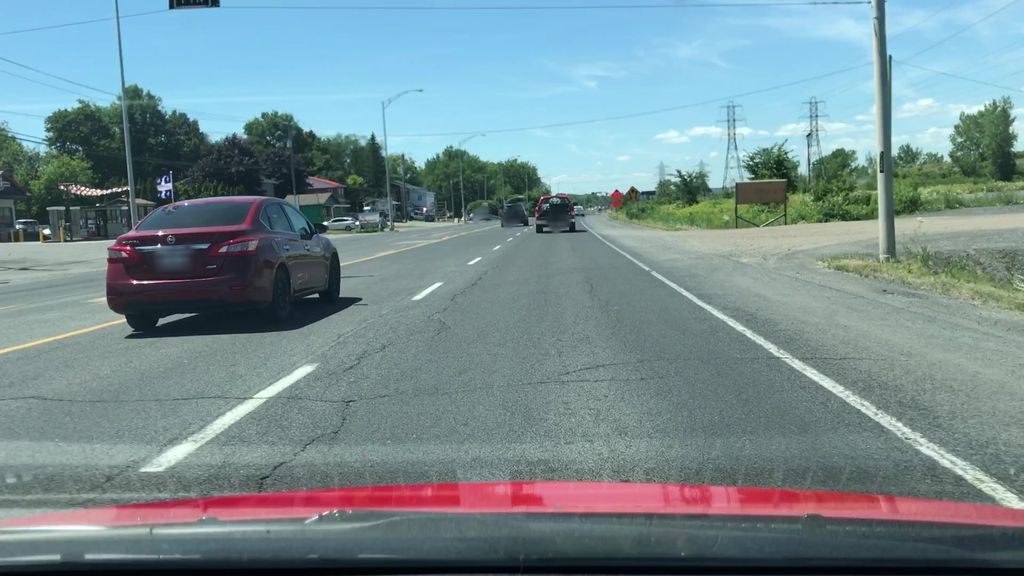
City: montreal